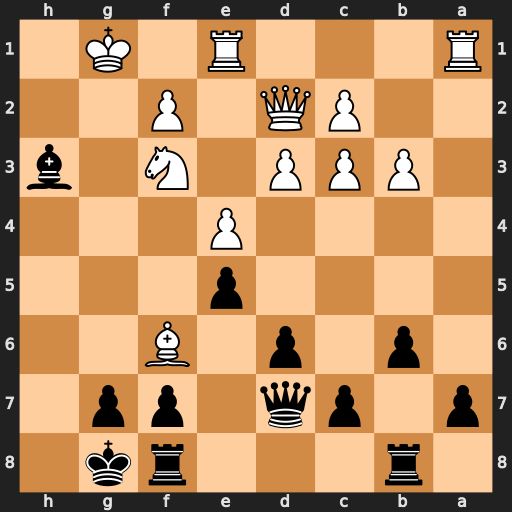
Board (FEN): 1r3rk1/p1pq1pp1/1p1p1B2/4p3/4P3/1PPP1N1b/2PQ1P2/R3R1K1
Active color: b
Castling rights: -
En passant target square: -
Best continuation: Qg4+ Kh2 Qg2#